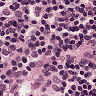
Metastatic tissue present: no